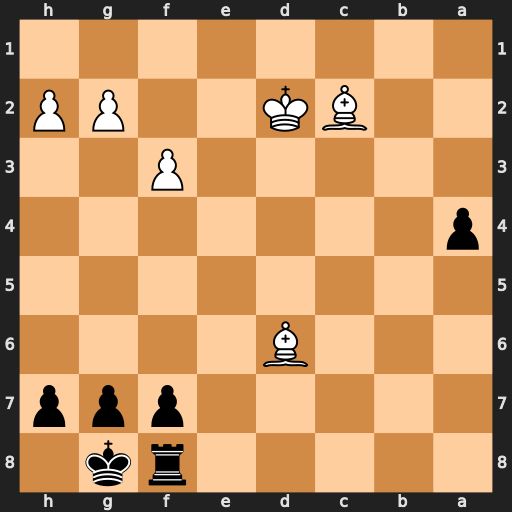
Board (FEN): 5rk1/5ppp/3B4/8/p7/5P2/2BK2PP/8
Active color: b
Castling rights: -
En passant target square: -
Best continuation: Rd8 Ke3 Rxd6